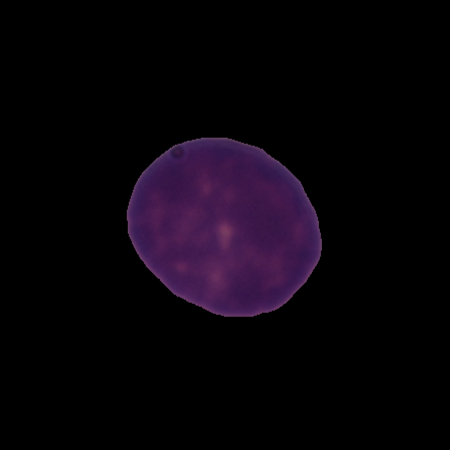
Label: healthy